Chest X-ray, PA view. Patient: 40 years old, sex F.
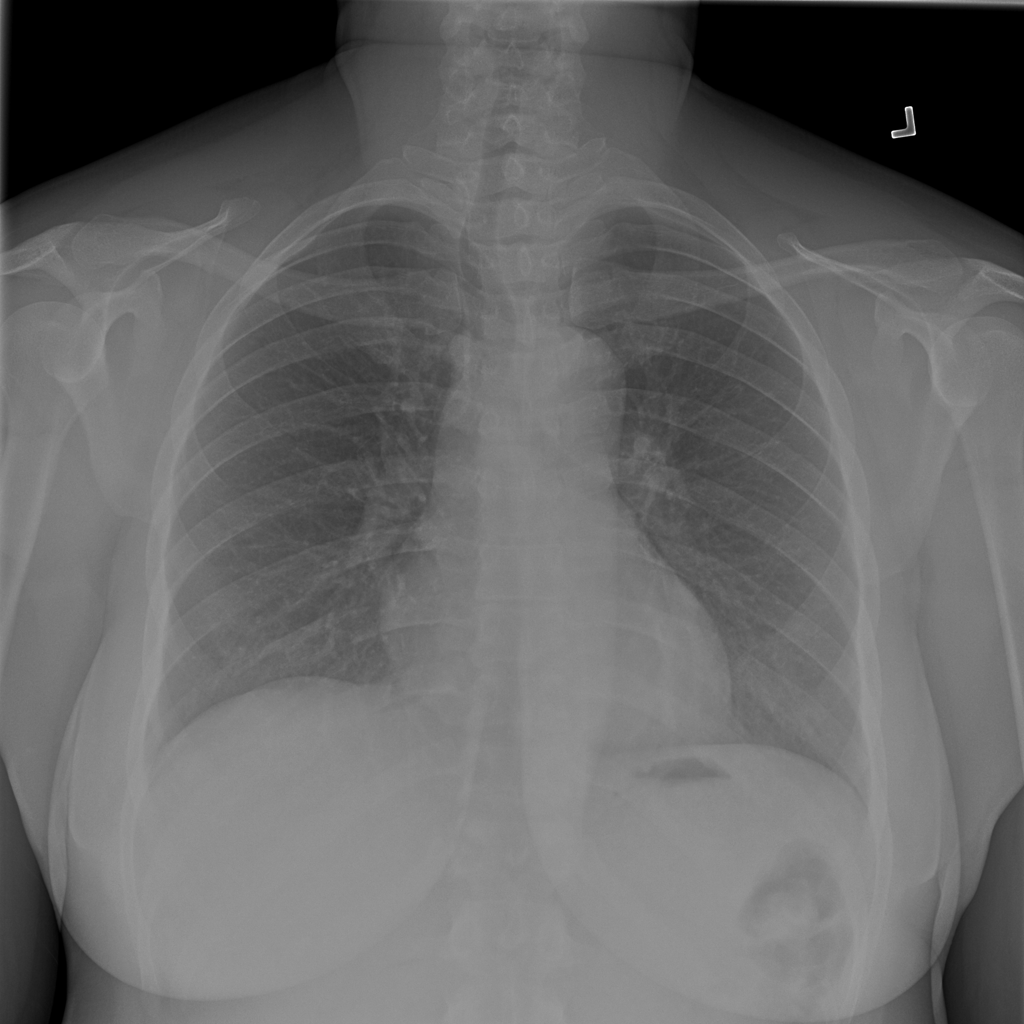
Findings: No Finding